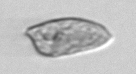
Label: Prorocentrum_dentatum